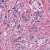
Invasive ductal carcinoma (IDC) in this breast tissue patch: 1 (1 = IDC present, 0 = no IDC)